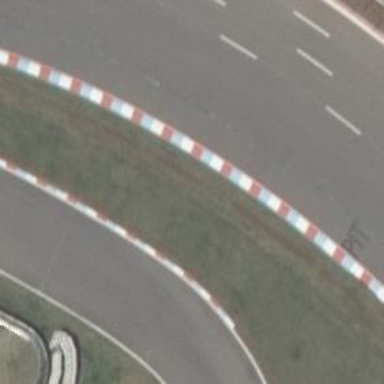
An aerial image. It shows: Kerb raceway.